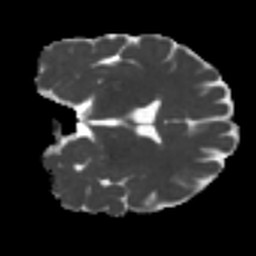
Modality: MD
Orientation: coronal
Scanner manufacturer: siemens
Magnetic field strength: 3 T
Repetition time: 4 s
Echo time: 0.0594 s